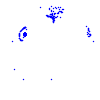
Particle: electron